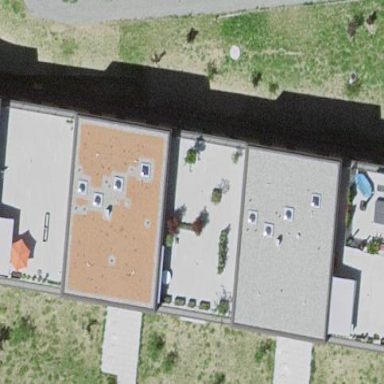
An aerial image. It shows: Building with apartments and flat roof.